Question: I have a ListView inside a fragment. When i click an item on the List i want to "start" a new fragment using replace. This is the result. I was supposed to get only the :

This is inside
'''
Fragment nextFrag= new VitaminFragment();
FragmentTransaction transaction = this.getFragmentManager().beginTransaction();
transaction.replace(vitamin_fragment.getId(), nextFrag);
transaction.addToBackStack(null);
transaction.commit();
'''
'''
public View onCreateView(LayoutInflater inflater, ViewGroup container, Bundle savedInstanceState) {
Log.d("created", "vitamin_fragment_2");
return inflater.inflate(R.layout.supplement_properties_layout, container, false);
}
'''
and VitaminFragment XML (supplement_properties_layout)
'''
<?xml version="1.0" encoding="utf-8"?>
<RelativeLayout xmlns:android="http://schemas.android.com/apk/res/android"
android:id="@+id/ll"
android:layout_width="match_parent"
android:layout_height="match_parent"
android:orientation="vertical"
>
<Button
android:layout_width="wrap_content"
android:layout_height="wrap_content"
android:text="New Button"
android:id="@+id/button2"
android:layout_alignParentTop="true"
android:layout_centerHorizontal="true"
android:layout_marginTop="77dp" />
<com.astuetz.PagerSlidingTabStrip
android:id="@+id/tabs"
android:layout_width="match_parent"
android:layout_alignParentBottom="true"
android:layout_height="48dip" />
<android.support.v4.view.ViewPager
android:id="@+id/supplements_properties_pager"
android:layout_width="match_parent"
android:layout_height="match_parent"
android:layout_above="@id/tabs" />
</RelativeLayout>
'''
'''
@Override
public View onCreateView(LayoutInflater inflater, ViewGroup container, Bundle savedInstanceState) {
final View result = initComponents();
.....
.....
}
private RelativeLayout initComponents() {
vitamin_fragment = new RelativeLayout(getActivity());
vitamin_fragment.setId(View.generateViewId());
RelativeLayout.LayoutParams layout_57 = new RelativeLayout.LayoutParams(
RelativeLayout.LayoutParams.MATCH_PARENT, RelativeLayout.LayoutParams.MATCH_PARENT);
vitamin_fragment.setLayoutParams(layout_57);
ListView listView = new ListView(getActivity());
......
vitamin_fragment.addView(listView);
com.astuetz.PagerSlidingTabStrip p = new PagerSlidingTabStrip(getActivity());
...........
p.setLayoutParams(params);
vitamin_fragment.addView(p);
ViewPager viewPager = new ViewPager(getActivity());
.........
vitamin_fragment.addView(viewPager);
return vitamin_fragment;
}
'''
Finally <URL> is the Activity that fragments are attached.
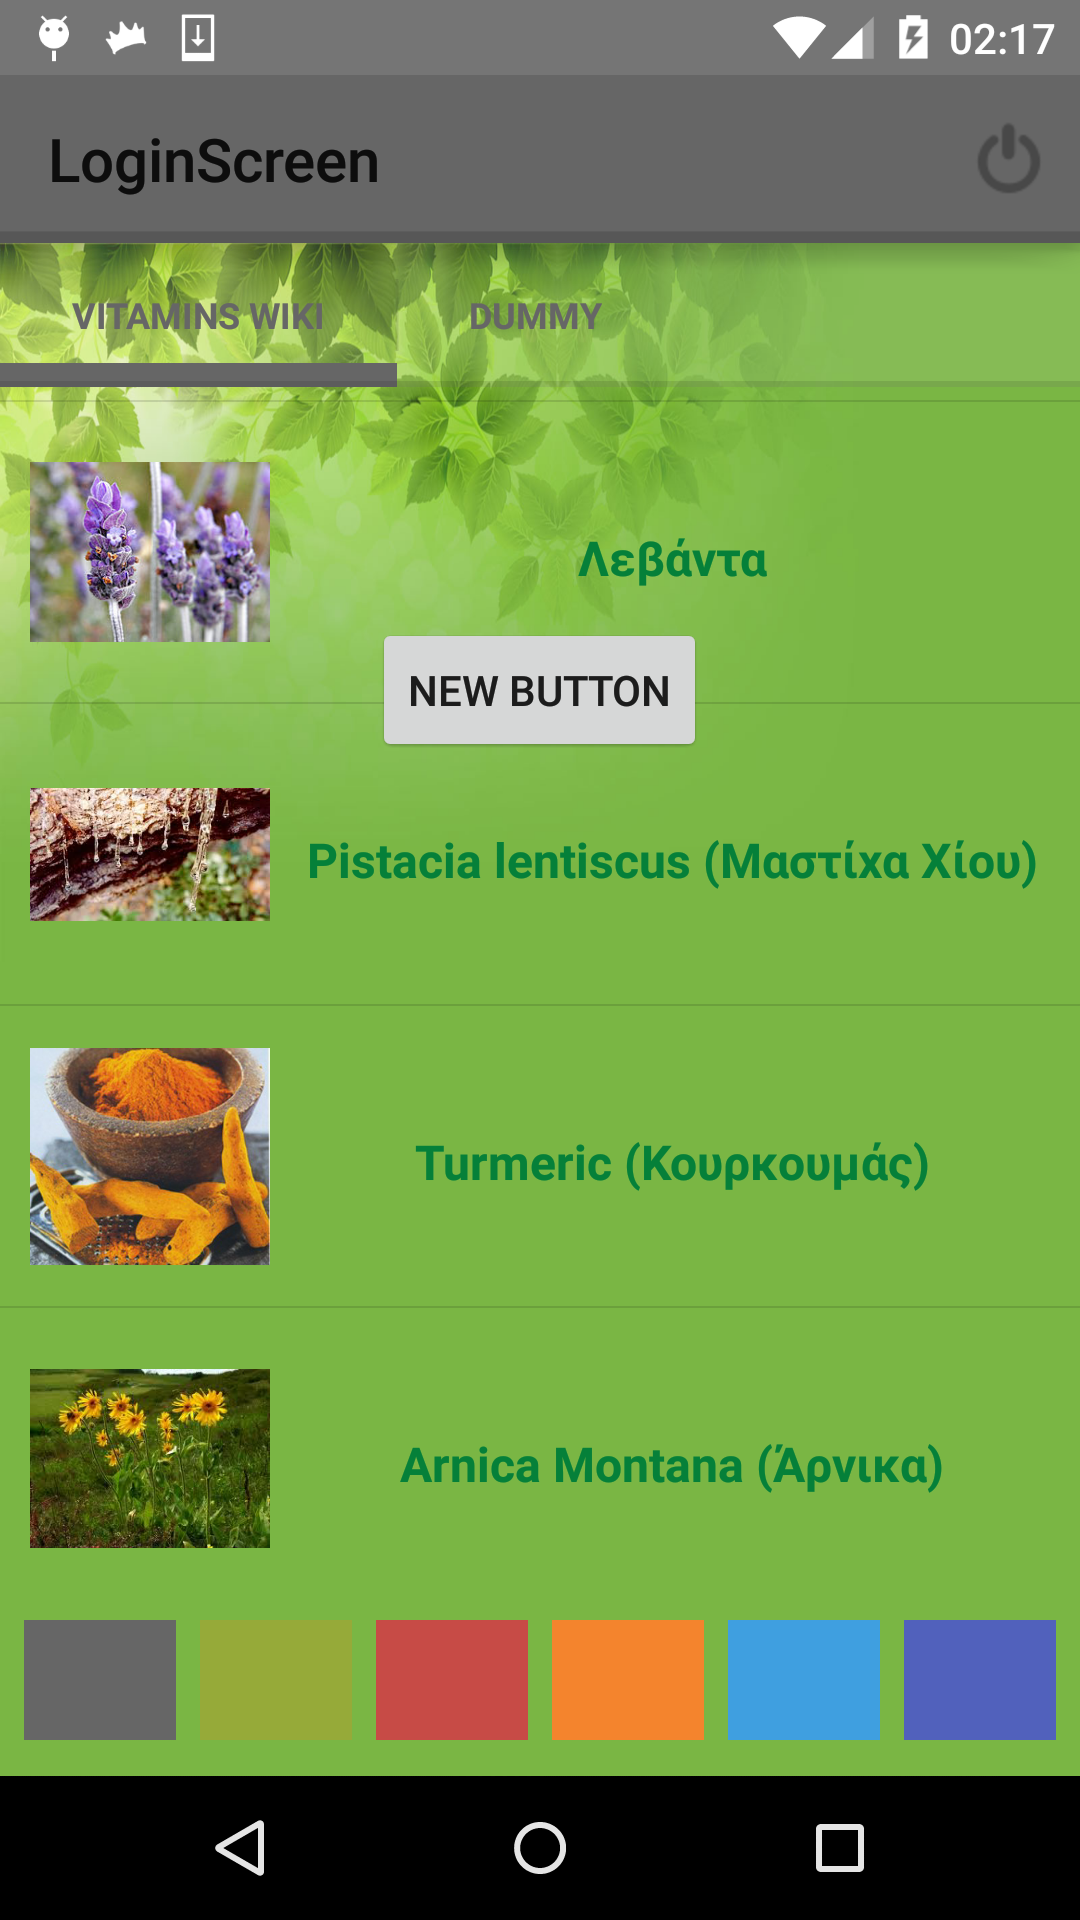
Answer: The replace() method from FragmentTransaction simply removes all fragment from the specified container and then call add(). So if the specified container is empty, replace() simply adds a fragment on top of the current view.
You should post the XML file for your VitaminFragment, but I'd say add a background to your VitaminFragment and you should be fine.
And don't forget to make the main layout of your fragment clickable. Otherwise any click on something else than the button will go through the Fragment and probably click on an item on you ListView.
Your Fragment should look something like this :
'''
<FrameLayout
android:layout_width="match_parent"
android:layout_height="match_parent"
android:background="@android:color/white"
android:clickable="true" >
'''
EDIT : If you want the replace() method to work and actually remove the ListView from the activity, make sure you call it on the same container that you used to add the first fragment in the first place. Also, the first Fragment needs to have been added dynamically. When I say added dynamically, I mean using the FragmentTransaction.add() method.